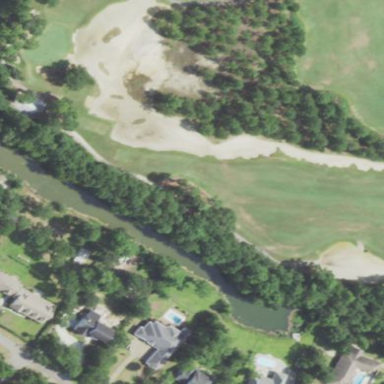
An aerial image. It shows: Sandy area is golf bunker.